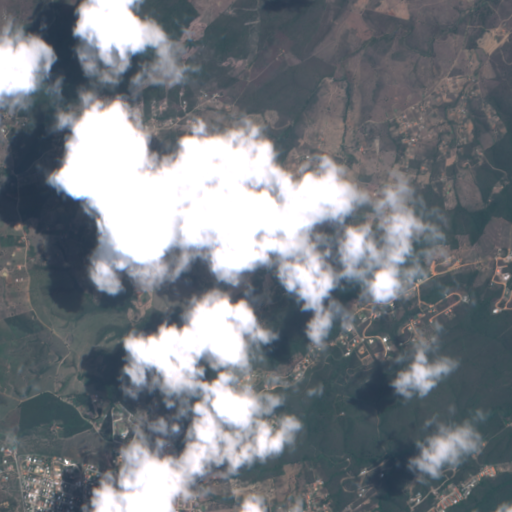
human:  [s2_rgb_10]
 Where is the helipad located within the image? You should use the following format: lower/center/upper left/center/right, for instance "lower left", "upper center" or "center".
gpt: The helipad is located in the lower right of the image.
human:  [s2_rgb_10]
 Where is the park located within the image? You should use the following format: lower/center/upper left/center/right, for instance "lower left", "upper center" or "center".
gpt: The park is located in the lower right of the image.
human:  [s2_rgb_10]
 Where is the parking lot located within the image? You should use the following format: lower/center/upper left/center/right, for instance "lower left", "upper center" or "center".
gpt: The parking lot is located in the lower right of the image.
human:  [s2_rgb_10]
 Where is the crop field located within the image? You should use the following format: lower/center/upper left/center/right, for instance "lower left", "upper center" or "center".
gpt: There is no crop field in the image.